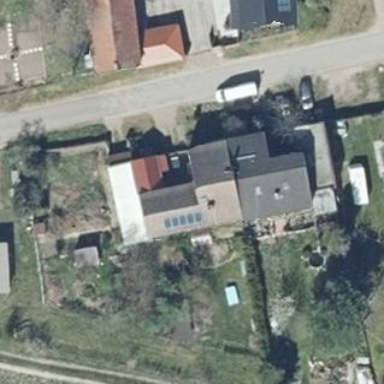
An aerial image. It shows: House with flat light gray roof. The building has multiple parts.